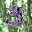
Label: 3